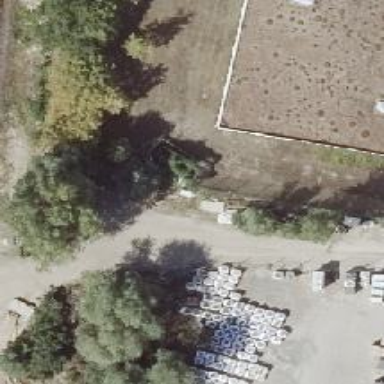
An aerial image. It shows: Abandoned power source.